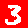
Digit: 3